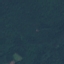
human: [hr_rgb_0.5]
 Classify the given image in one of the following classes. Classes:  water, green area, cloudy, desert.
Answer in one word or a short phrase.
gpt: green area